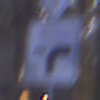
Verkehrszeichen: VerlaufVorfahrtsstrasse9
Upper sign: Vorfahrtsstrasse
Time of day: Night
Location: Outdoor (Suburban)
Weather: PartlyCloudy
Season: NotSpecified
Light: Artificial